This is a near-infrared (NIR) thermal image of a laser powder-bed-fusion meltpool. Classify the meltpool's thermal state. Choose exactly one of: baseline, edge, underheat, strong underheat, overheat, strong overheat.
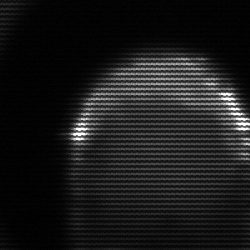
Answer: edge